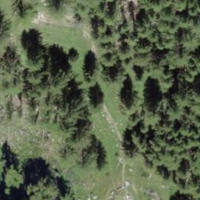
EUNIS habitat code: 43
Species observed at this site:
Veronica chamaedrys